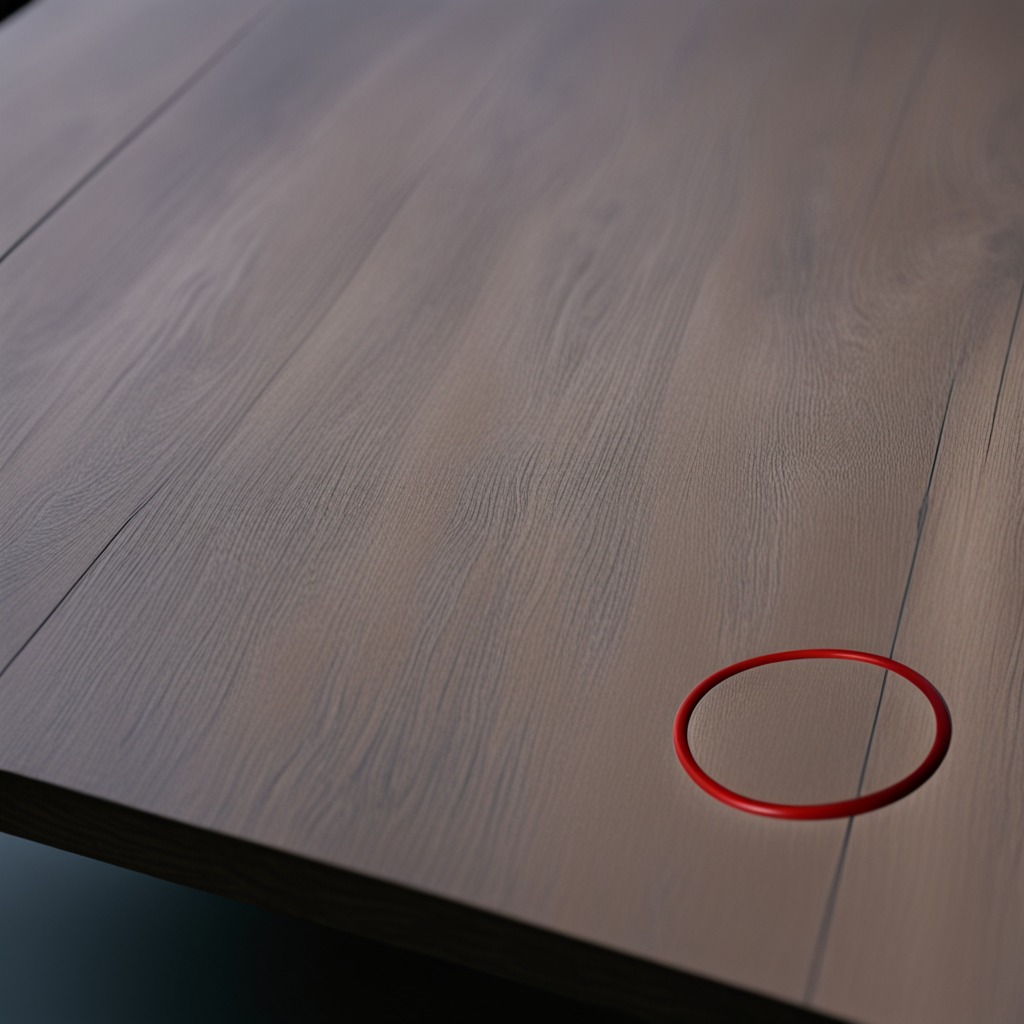
A rubber O-ring is lying on a table with faint burn marks in a small garage at twilight.